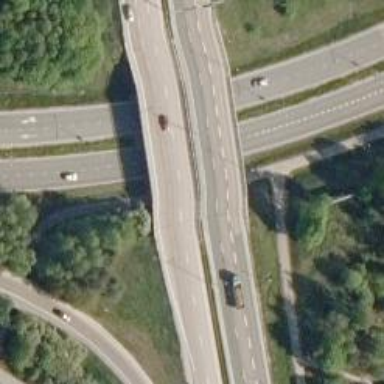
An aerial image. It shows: Bridge with asphalt surface carrying trunk highway.